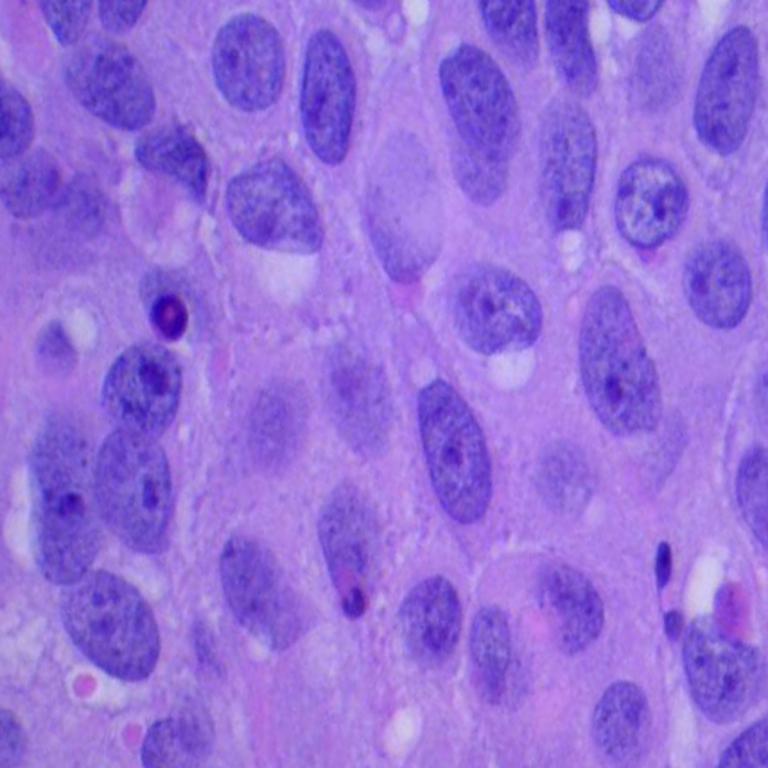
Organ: lung
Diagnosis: squamous carcinomas